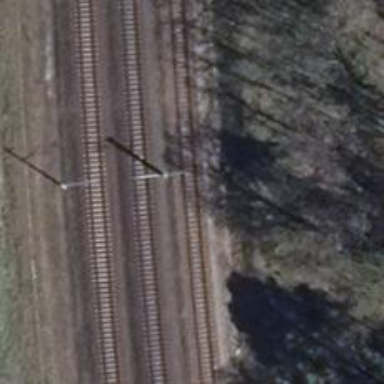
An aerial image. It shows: Electrified rail siding with contact line.